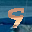
Label: 9